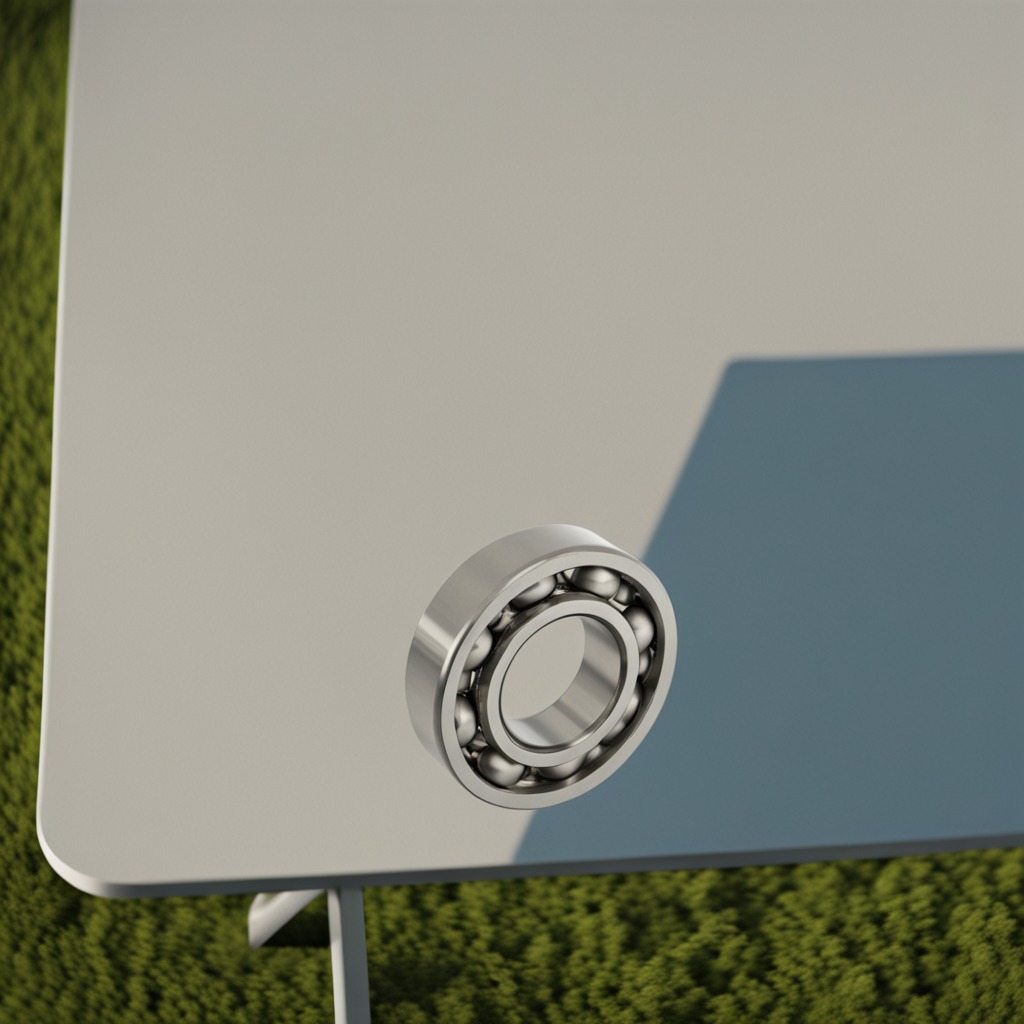
A metal ball bearing is lying on the textured surface of the utility table.